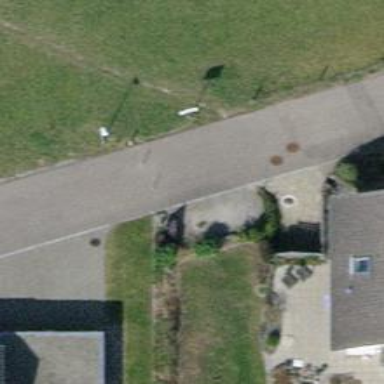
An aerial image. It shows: Bollard barrier.